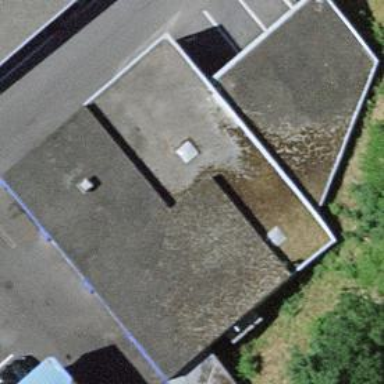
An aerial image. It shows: Industrial building.